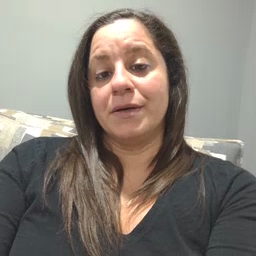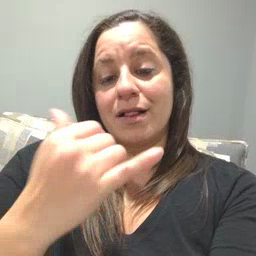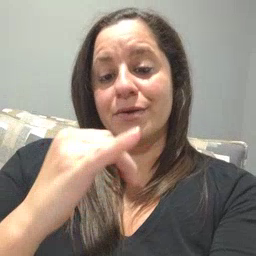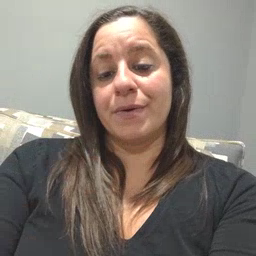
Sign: yellow